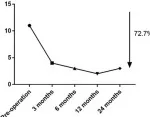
(C) Trends in UPDRS-IV scores.
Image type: pathology (masson_trichrome)